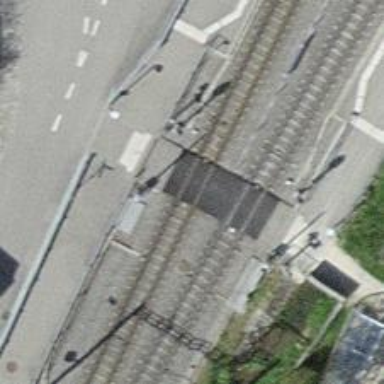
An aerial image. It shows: Railway crossing.